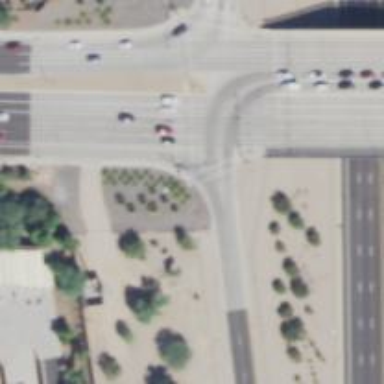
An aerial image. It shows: Solid stop line on the road marking.